Question: i've created large vector graphics in Illustrator to be imported in Flash as display assets.
the application i'm building will target different screen sizes (including Television with AIR 2.5) and the display assets will be scaled down at runtime to fit the target screen.
the largest of vector graphic imports is 5000 x 1250 pixels. however, i can't import the graphic (either as a native vector or a bitmap conversion) because of the stage size limitation in Flash Professional CS5:

from the flash.display.BitmapData class documentation:
> In AIR 1.5 and Flash Player 10, the
maximum size for a BitmapData object
is 8,191 pixels in width or height,
and the total number of pixels cannot
exceed 16,777,215 pixels. (So, if a
BitmapData object is 8,191 pixels
wide, it can only be 2,048 pixels
high.) In Flash Player 9 and earlier
and AIR 1.1 and earlier, the
limitation is 2,880 pixels in height
and 2,880 in width.
i'm targeting Air 2.5 for the Publish Settings Player and i still can not increase the stage size above 2880 x 2880 or import graphics larger than 2880 x 2880.
if the BitmapData limitation has been increased for Flash Player 10 and AIR 1.5 or higher, why can't i import graphics and/or increase the size of the stage within that limit?
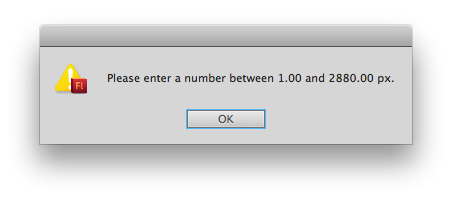
Answer: Flash CS5 will need to be updated so that it will accept the new larger stage sizes, however, there is no information about when such an update will be available.
On the other hand, since your asset is vector graphic, why not just import it at a smaller size, it'll be the same.